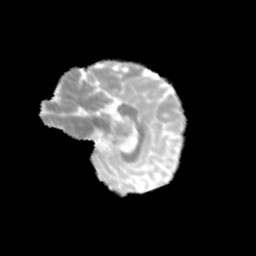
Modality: MD
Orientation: sagittal
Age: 11
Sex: female
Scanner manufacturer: siemens
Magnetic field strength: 3 T
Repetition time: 3.8 s
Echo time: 0.07 s